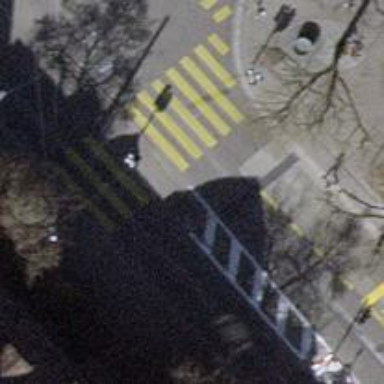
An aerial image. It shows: Zebra crossing with traffic signals. There is central island and zebra markings to aid pedestrians.